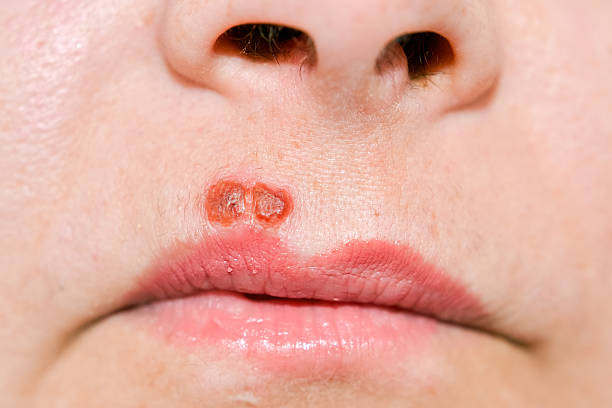
Condition: Mouth Ulcer